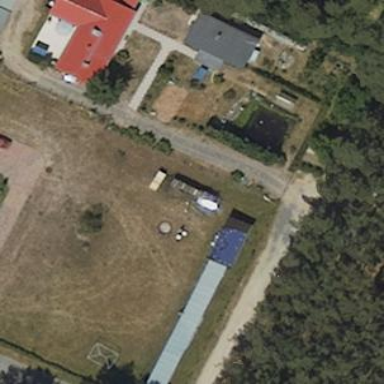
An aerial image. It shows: Shed.